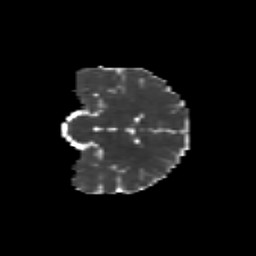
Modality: MD
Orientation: coronal
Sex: male
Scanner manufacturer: siemens
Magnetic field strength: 3 T
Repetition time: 5 s
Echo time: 0.071 s